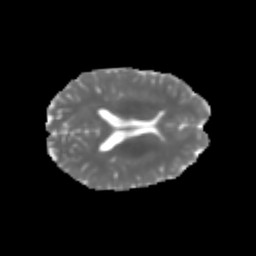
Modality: MD
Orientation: axial
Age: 31
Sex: female
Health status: healthy